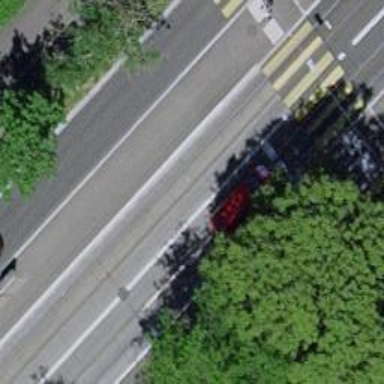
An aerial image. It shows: Tram stop with stop position for public transport.